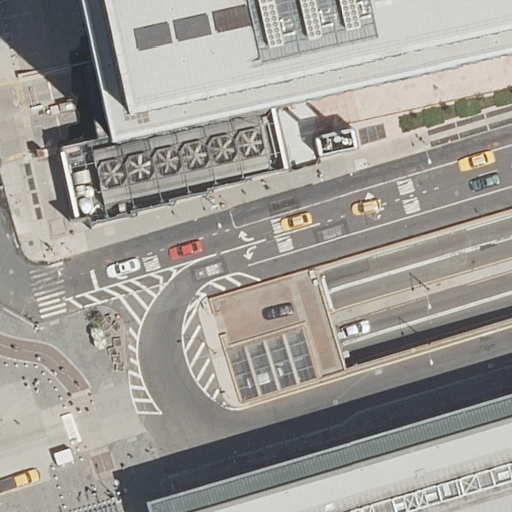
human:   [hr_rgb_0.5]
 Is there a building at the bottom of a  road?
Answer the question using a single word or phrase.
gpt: yes

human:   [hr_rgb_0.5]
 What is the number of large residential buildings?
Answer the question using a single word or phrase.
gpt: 1

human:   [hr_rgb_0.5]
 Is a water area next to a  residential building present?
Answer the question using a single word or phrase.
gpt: no

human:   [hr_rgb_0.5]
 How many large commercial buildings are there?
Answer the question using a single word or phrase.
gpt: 0

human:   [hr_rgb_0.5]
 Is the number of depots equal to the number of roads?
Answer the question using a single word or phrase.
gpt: no

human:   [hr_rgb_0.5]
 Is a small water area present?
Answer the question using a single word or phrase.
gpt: no

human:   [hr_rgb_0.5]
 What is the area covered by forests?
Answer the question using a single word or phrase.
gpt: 0m2

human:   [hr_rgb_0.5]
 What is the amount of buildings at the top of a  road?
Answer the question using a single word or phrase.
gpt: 1

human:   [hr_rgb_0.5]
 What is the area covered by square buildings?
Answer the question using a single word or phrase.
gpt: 0m2

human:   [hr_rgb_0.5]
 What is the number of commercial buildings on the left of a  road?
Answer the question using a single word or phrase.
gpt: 0

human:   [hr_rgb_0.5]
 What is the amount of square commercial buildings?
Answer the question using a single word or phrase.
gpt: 0

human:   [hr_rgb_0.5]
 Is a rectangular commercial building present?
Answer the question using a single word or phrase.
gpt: no

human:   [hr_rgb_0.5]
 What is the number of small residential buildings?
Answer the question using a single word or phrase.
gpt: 0

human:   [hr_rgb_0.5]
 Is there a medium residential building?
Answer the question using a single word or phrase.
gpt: yes

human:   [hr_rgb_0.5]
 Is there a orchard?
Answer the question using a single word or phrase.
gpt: no

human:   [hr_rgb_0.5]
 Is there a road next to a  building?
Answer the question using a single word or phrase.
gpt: yes

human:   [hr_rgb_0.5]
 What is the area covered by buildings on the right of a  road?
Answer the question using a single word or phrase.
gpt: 4618m2

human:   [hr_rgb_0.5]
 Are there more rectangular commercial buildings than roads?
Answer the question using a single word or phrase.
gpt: no

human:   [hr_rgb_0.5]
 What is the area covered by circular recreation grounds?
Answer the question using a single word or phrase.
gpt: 0m2

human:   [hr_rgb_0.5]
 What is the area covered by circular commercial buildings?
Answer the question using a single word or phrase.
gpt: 0m2

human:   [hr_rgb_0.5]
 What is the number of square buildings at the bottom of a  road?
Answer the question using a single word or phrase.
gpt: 0

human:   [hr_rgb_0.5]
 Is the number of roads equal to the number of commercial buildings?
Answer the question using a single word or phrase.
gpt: no

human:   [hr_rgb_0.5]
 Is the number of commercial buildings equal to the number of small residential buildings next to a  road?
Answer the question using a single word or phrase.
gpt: yes

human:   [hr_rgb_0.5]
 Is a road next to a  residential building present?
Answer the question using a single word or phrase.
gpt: yes

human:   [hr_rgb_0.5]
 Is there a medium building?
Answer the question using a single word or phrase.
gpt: yes

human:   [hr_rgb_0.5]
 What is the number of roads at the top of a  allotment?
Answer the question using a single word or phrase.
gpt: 0

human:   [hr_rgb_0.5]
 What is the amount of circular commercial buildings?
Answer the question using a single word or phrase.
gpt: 0

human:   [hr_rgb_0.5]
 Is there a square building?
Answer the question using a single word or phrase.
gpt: no

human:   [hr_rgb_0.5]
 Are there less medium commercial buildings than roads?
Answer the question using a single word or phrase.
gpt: yes

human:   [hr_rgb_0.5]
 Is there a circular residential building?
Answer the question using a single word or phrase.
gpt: no

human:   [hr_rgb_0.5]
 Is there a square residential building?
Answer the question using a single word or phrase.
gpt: no

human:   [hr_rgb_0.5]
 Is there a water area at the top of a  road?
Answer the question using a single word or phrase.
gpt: no

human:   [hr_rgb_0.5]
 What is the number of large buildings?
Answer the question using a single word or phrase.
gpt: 1

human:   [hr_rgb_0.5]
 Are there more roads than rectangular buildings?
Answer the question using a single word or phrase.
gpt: yes

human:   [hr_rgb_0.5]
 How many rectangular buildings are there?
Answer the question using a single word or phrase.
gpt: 1

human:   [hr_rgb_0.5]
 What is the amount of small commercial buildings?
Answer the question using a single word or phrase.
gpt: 0